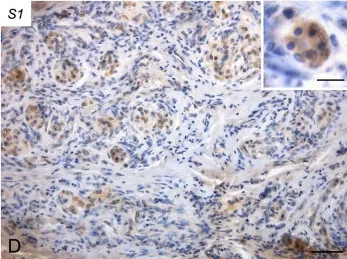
Arrows: positive cells), Spike ; 50 microm Inserts: high magnification of positive type I cells; Scale Bar: 15 microm.
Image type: pathology (immunostaining)